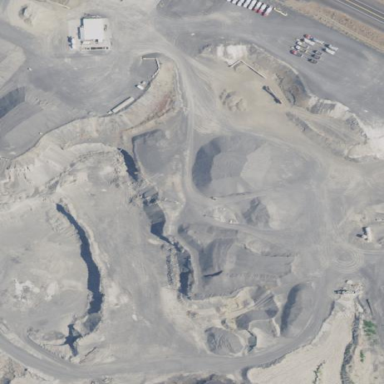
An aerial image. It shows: Quarry area.